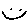
Label: smiley face